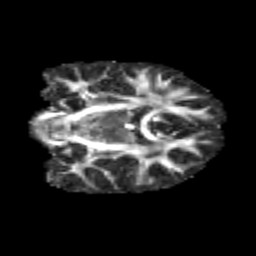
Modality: FA
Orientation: coronal
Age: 11
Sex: male
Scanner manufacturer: siemens
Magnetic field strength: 3 T
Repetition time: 3.8 s
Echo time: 0.07 s